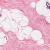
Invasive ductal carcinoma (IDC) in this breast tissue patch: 0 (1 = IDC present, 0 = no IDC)